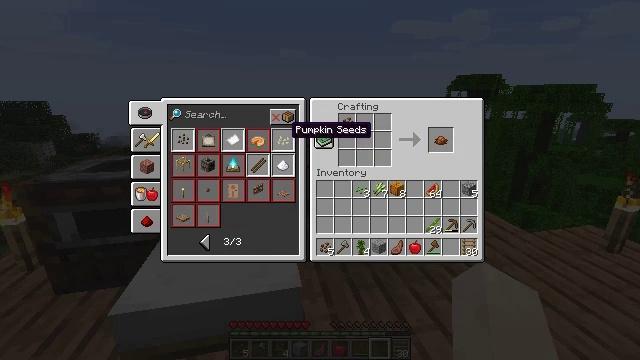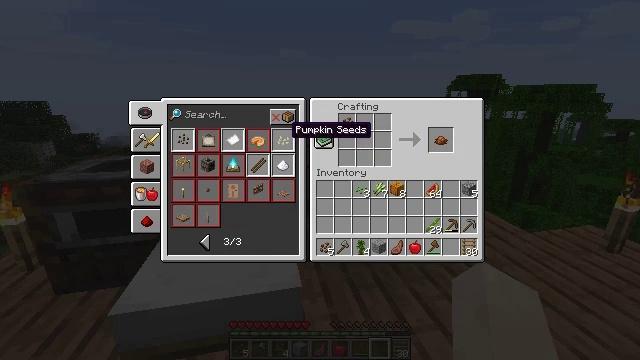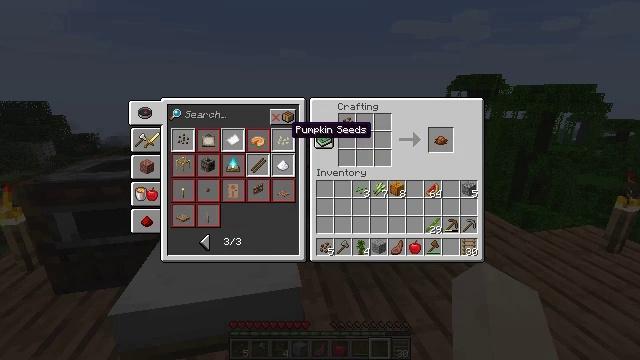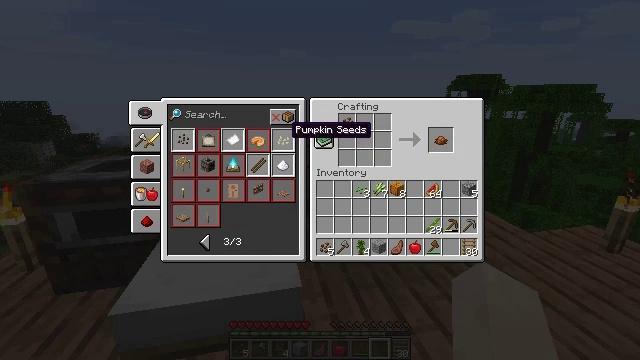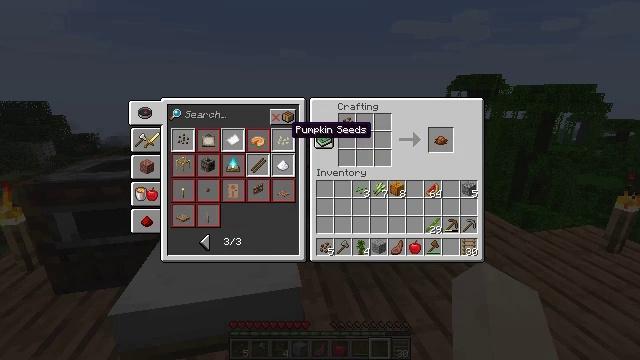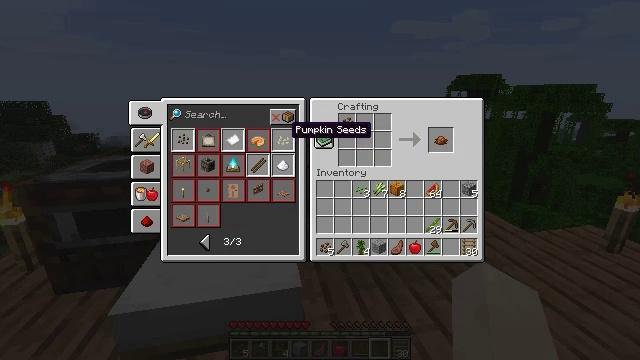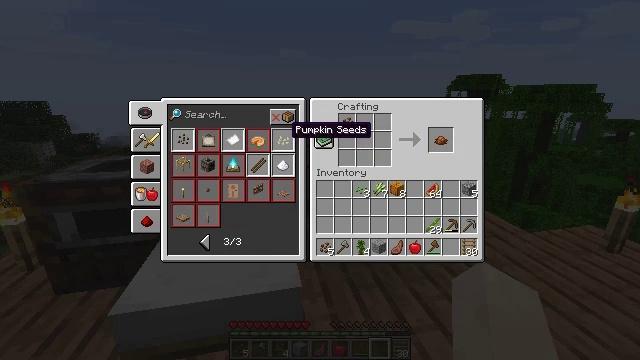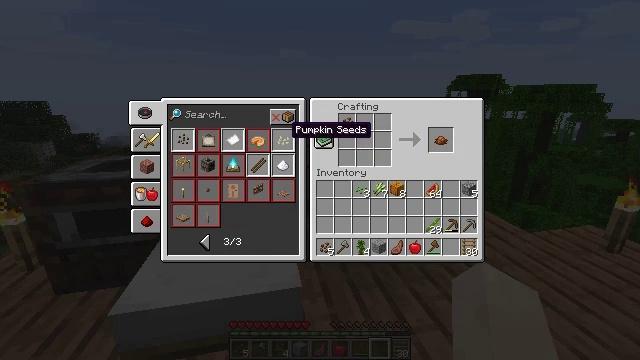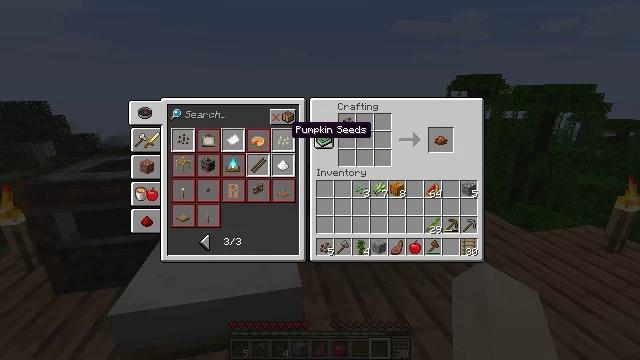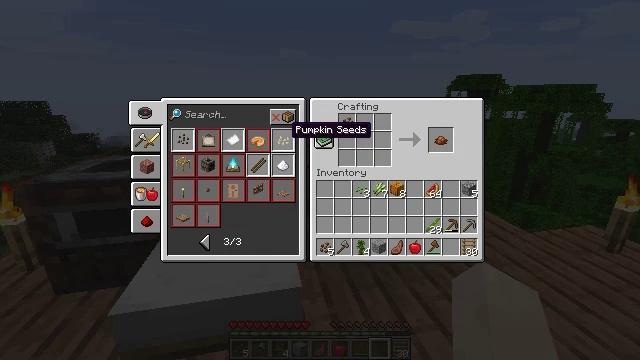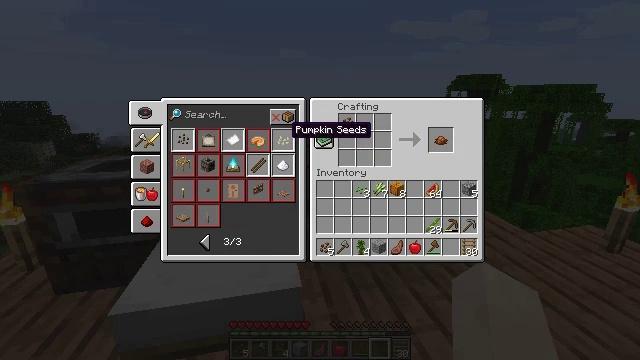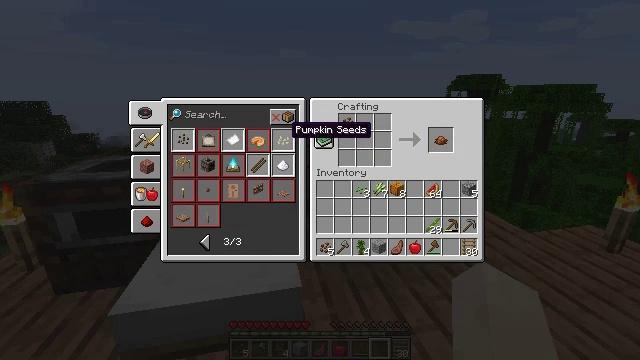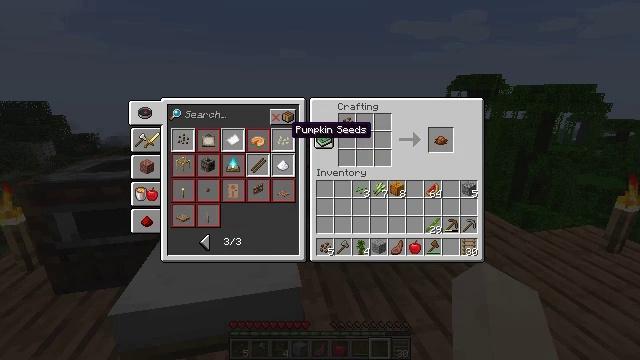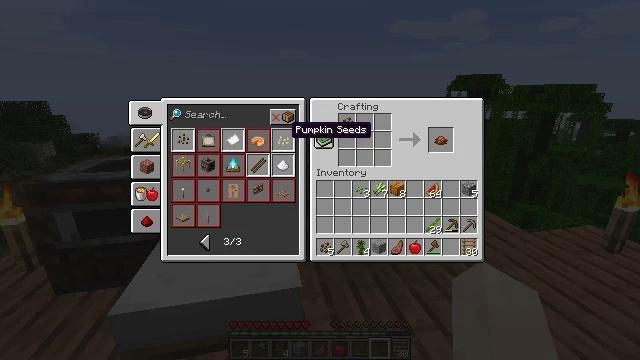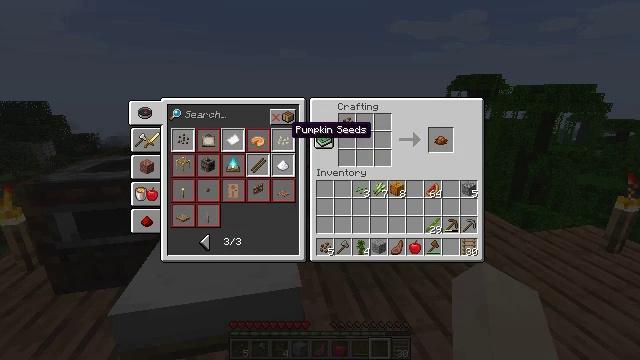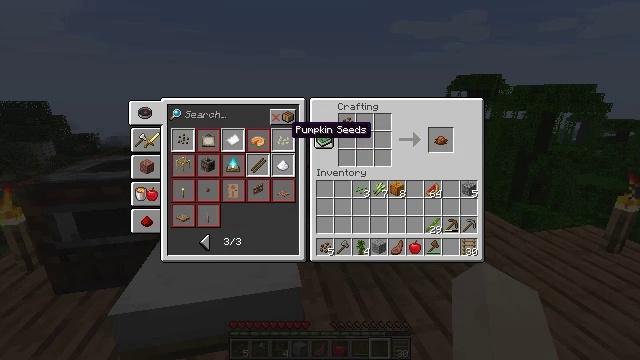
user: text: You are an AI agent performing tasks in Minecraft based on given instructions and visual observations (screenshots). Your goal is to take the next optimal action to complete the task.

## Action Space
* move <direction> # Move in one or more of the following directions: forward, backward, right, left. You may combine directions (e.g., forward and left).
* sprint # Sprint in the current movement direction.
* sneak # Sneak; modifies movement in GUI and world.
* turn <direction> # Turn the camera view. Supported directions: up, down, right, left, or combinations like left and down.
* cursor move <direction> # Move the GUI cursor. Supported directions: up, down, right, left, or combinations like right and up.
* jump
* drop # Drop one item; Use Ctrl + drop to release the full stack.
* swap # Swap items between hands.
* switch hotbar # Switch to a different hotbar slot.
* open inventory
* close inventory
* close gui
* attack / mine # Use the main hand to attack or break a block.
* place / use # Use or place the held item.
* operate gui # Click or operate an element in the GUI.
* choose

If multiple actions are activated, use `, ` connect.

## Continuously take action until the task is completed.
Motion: motion action
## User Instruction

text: Use sugarcane to craft sugar.
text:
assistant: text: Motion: no_op
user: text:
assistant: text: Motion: no_op
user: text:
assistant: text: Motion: no_op
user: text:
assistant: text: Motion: no_op
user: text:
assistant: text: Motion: no_op
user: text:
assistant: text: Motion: no_op
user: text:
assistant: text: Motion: no_op
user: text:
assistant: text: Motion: no_op
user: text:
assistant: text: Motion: no_op
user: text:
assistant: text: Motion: no_op
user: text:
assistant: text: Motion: no_op
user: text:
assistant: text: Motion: no_op
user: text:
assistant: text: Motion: no_op
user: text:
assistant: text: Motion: no_op
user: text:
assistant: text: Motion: no_op
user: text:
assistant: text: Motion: no_op
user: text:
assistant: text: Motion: no_op
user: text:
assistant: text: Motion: no_op
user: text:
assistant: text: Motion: no_op
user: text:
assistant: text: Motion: no_op
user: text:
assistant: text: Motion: no_op
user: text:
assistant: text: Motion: no_op
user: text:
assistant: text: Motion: no_op
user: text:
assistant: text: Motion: no_op
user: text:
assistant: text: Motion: no_op
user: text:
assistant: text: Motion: no_op
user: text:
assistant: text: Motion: no_op
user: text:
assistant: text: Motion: no_op
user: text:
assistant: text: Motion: no_op
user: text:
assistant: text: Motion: no_op